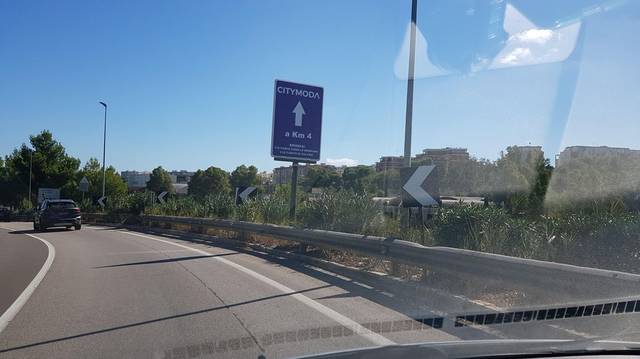
Region: Italy
Coordinates: 40.64, 17.923